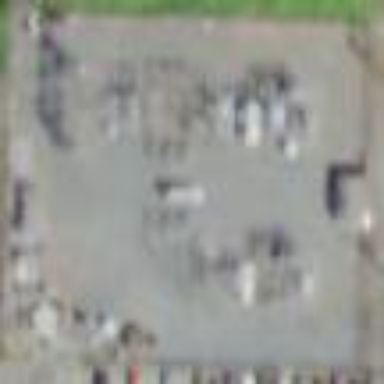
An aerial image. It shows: Outdoor industrial power substation.